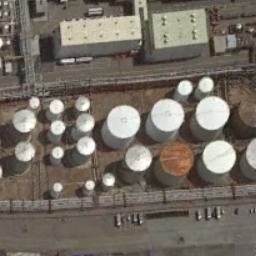
Label: storage tanks